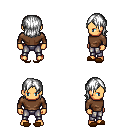
a pixel art fantasy rpg character, male body template, human, tanned skin, brown long-sleeve shirt, metal pants, white long bangs hairstyle, brown slippers, four views (front, back, left, right), 2x2 character sprite sheet, small pixel art, hard edges, no anti-aliasing